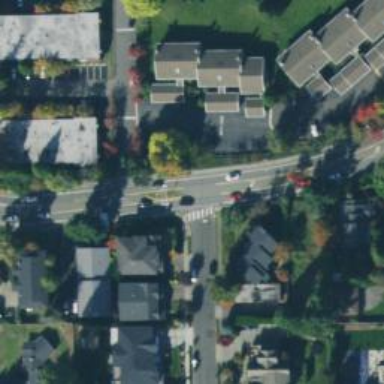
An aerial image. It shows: Marked footway with asphalt surface. The crossing includes pedestrian island.